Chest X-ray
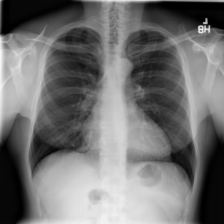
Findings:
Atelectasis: negative
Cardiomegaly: positive
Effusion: negative
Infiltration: negative
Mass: negative
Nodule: negative
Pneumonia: negative
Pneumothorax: negative
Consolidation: negative
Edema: negative
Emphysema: negative
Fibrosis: negative
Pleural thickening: negative
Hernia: negative